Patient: sex M, age 61
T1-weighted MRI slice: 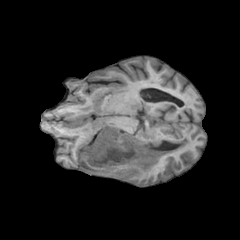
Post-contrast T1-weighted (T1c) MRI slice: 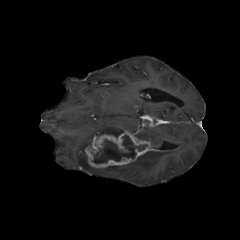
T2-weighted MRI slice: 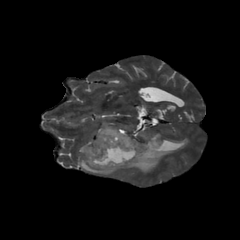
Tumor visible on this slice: yes
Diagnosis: Glioblastoma, IDH-wildtype
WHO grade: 4